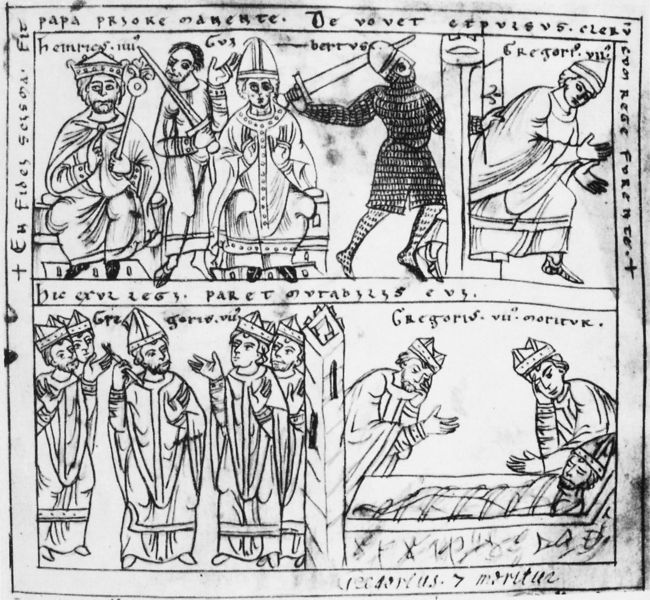
Titel: Chronik oder die Geschichte der zwei Staaten (Chronica sive Historia de Duabus Civitatibus)
Künstler: Otto von Freising
Institution: Jena, Universitätsbibliothek
Schlagwörter: menschen, männer, schwarz, tür, weiss, zeichnung, leiche, rahmen, tod, tot, toter, trauer, gelehrte, krone, traurig, turm, schrift, bilder, sturm, bischof, könig, papst, thron, inschrift, wandmalerei, buch, druck, schwarzweiss, stich, schwert, text, soldat, beschriftung, helm, ritter, begräbnis, sarg, grab, mittelalter, krieger, geistliche, mönche, könige, trauern, zepter, szepter, kronen, kettenhemd, verurteilung